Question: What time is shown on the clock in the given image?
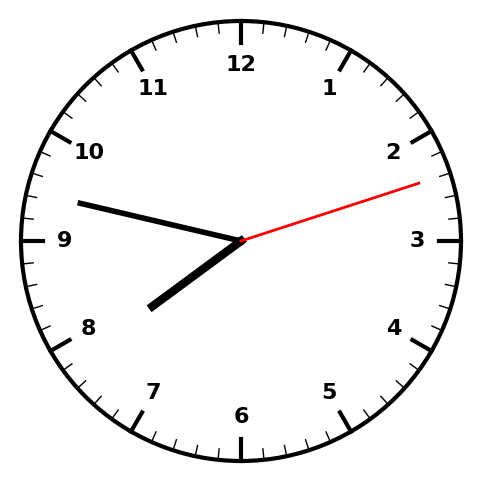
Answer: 07:47:12